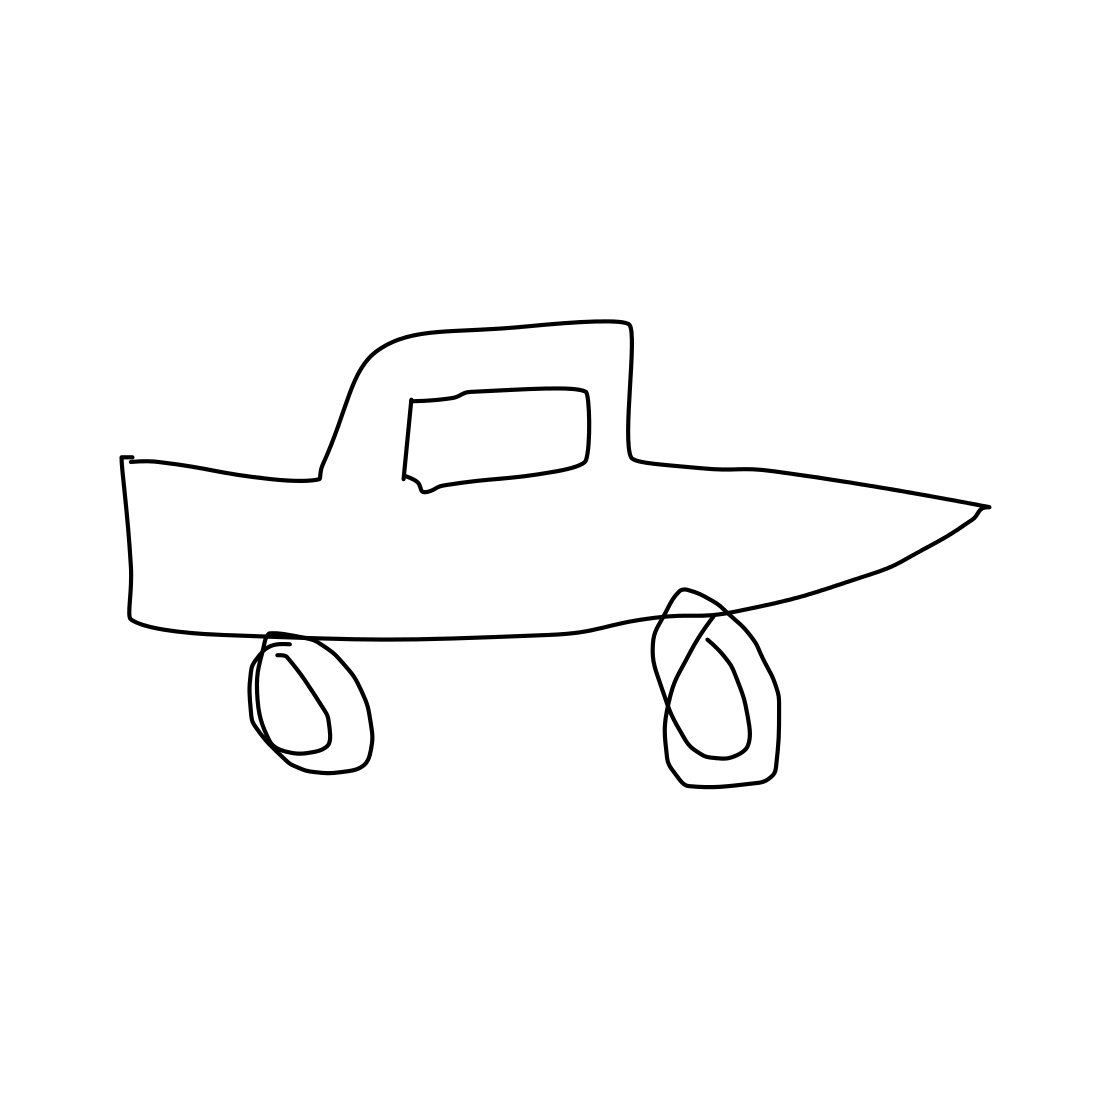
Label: race car